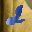
Label: 2